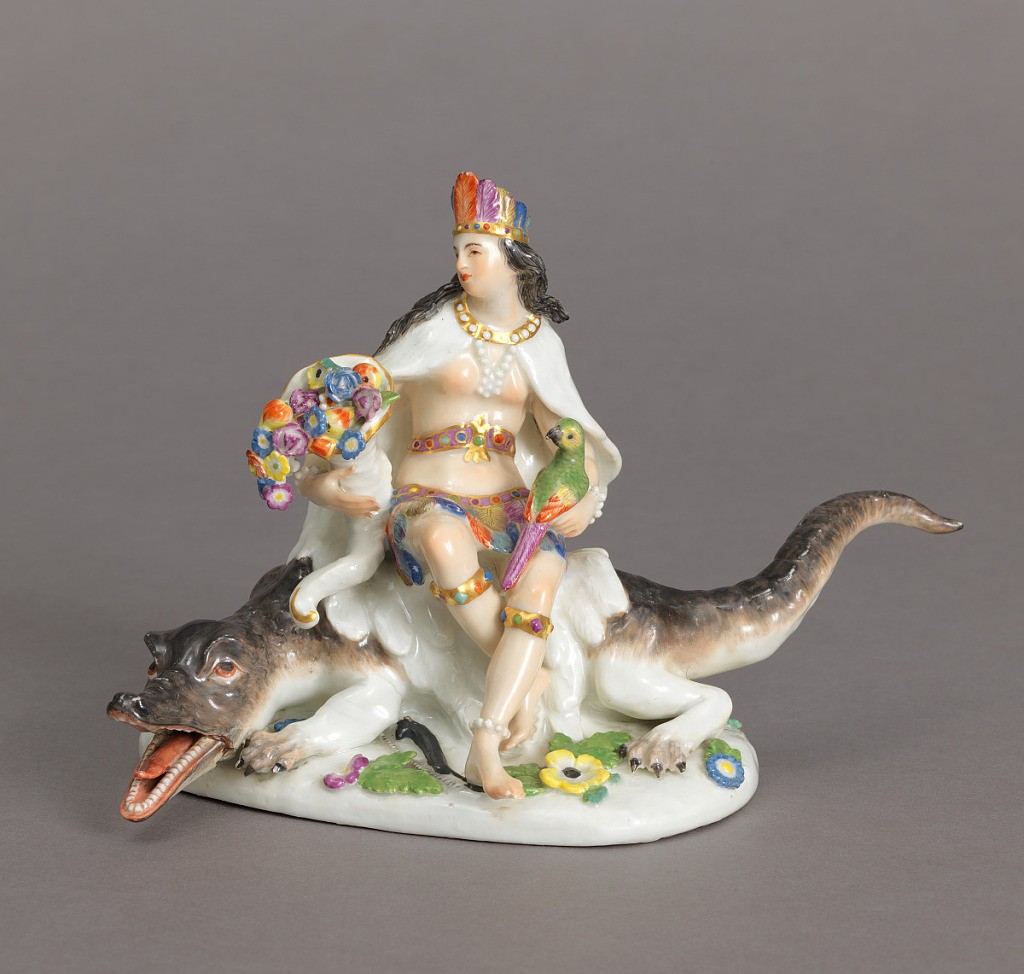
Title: Allegorical Figure of "America"
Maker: Meissen Porcelain Manufactory, German, active from 1710 to the present
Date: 18th century
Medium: hard paste porcelain, vitreous enamel, gold
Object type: figure
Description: Female figure with feather skirt, mantle and headdress, holding cornucopia and parrot, seated on an alligator facing left.